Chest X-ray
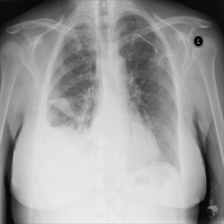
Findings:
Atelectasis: positive
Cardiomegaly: negative
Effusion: positive
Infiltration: positive
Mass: negative
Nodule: negative
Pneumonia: negative
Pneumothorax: negative
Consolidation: negative
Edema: negative
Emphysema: negative
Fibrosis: negative
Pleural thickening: negative
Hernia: negative